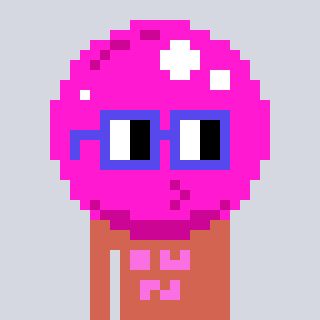
a pixel art character with square blue glasses, a bubblegum-shaped head and a peachy-colored body on a cool background